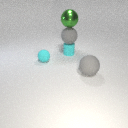
large green metal sphere above small cyan rubber cylinder